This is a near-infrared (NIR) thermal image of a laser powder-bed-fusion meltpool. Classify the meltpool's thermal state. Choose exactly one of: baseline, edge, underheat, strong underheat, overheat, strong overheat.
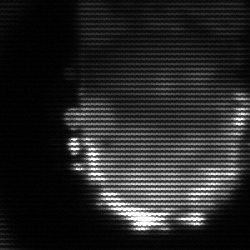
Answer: baseline